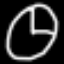
Label: clock